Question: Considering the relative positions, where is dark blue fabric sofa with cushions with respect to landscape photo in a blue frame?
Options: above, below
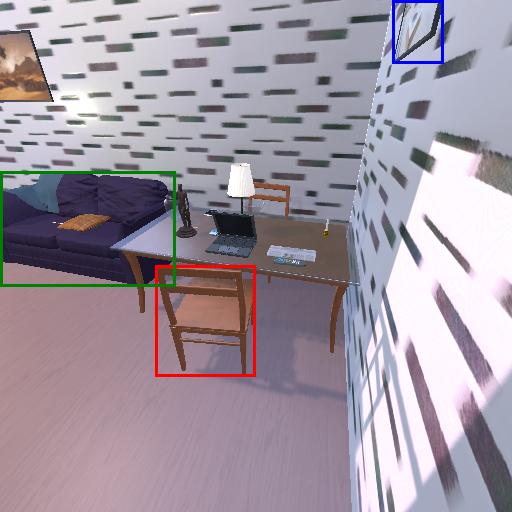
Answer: above